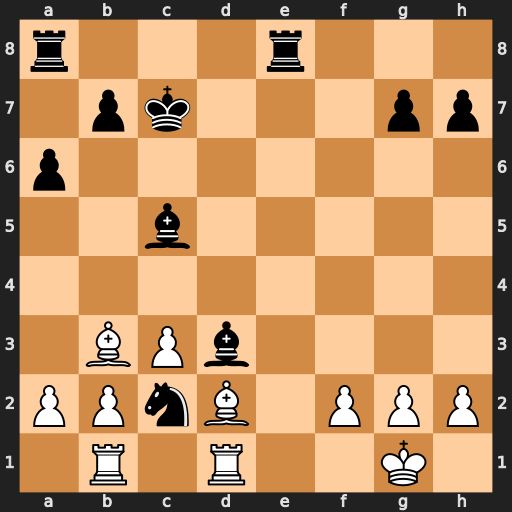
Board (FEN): r3r3/1pk3pp/p7/2b5/8/1BPb4/PPnB1PPP/1R1R2K1
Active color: w
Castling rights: -
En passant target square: -
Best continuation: Bf4+ Kb6 Rxd3